Field crop: maize
Growth stage: 2
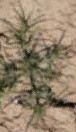
Species: salsola